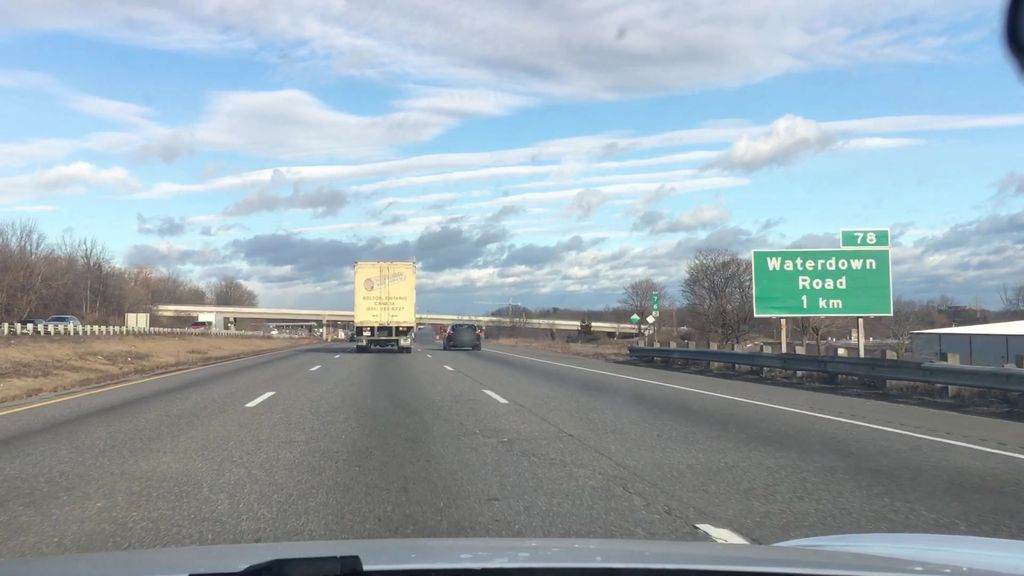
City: hamilton